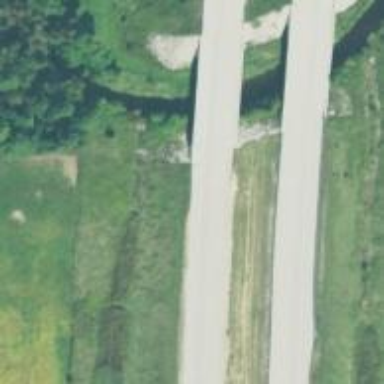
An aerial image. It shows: Trunk highway with bridge.